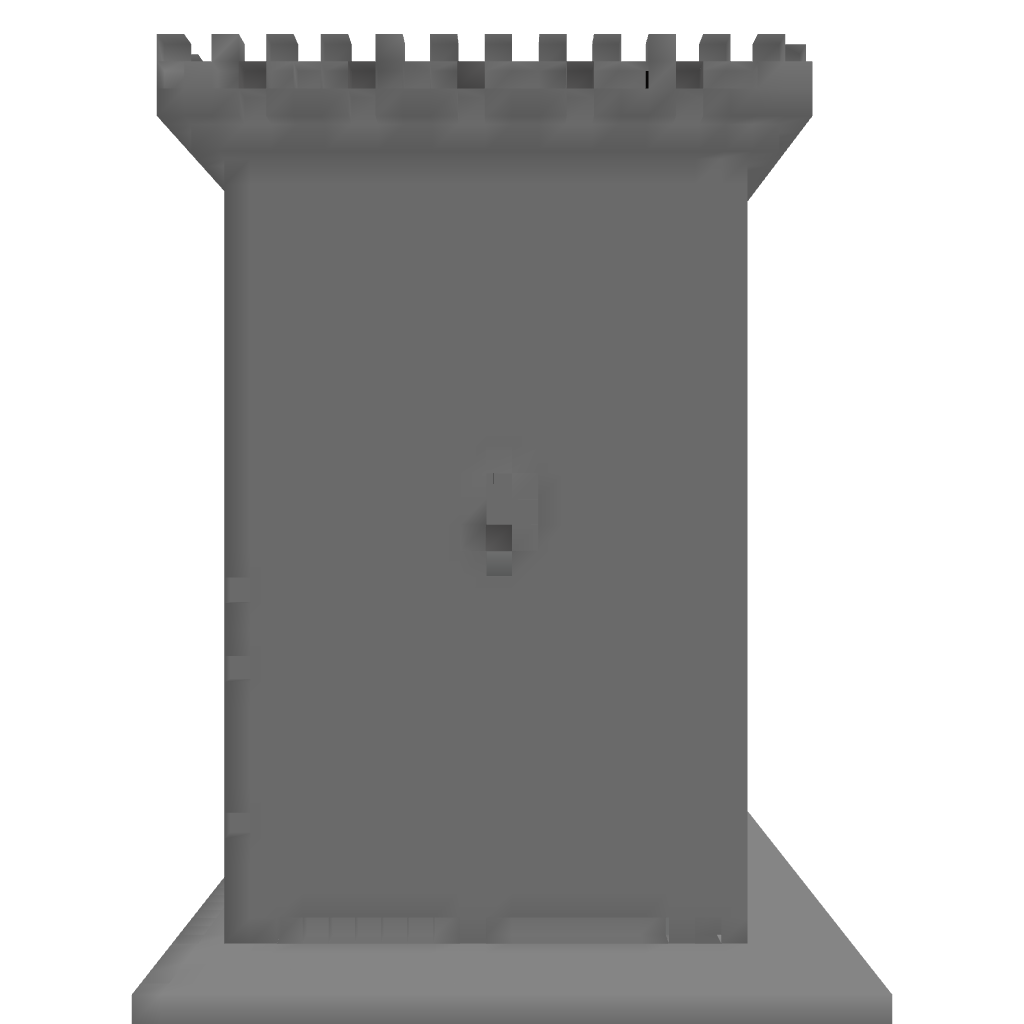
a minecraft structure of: Castle Tower